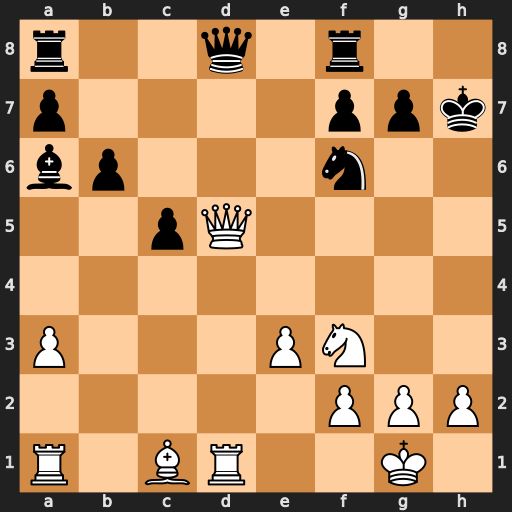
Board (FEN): r2q1r2/p4ppk/bp3n2/2pQ4/8/P3PN2/5PPP/R1BR2K1
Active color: w
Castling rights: -
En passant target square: -
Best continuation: Qf5+ Kg8 Rxd8